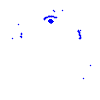
Particle: pion